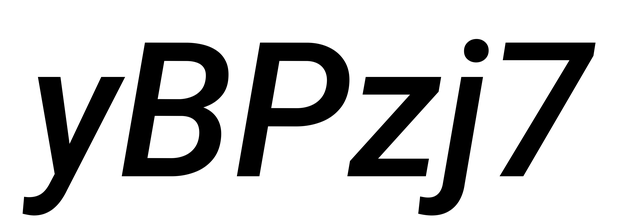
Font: Roboto-Italic_Medium_Italic